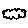
Label: cloud